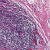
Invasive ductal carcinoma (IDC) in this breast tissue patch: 0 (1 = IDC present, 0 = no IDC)